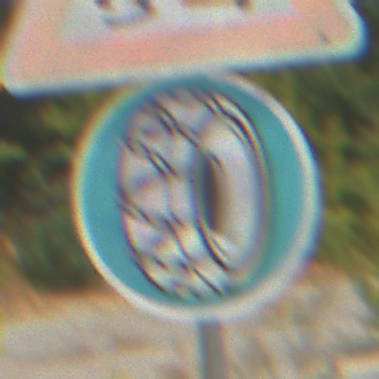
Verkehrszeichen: SchneekettenVorgeschrieben
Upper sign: SchleuderOderRutschgefahr
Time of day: Midday
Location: Outdoor (Suburban)
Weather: PartlyCloudy
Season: Summer
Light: Natural